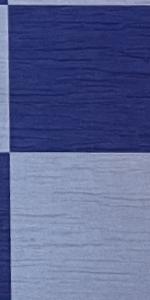
Label: Empty